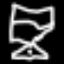
Label: hourglass